Field crop: tomato
Growth stage: 1
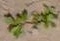
Species: portulaca